Field crop: maize
Growth stage: 2
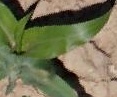
Species: maize